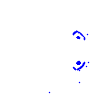
Particle: electron